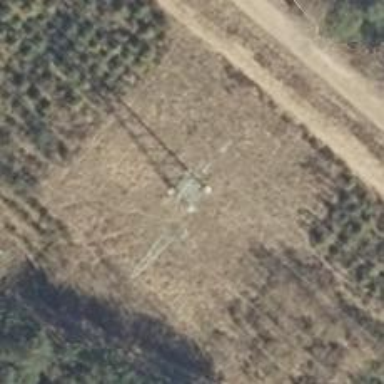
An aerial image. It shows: Power tower.